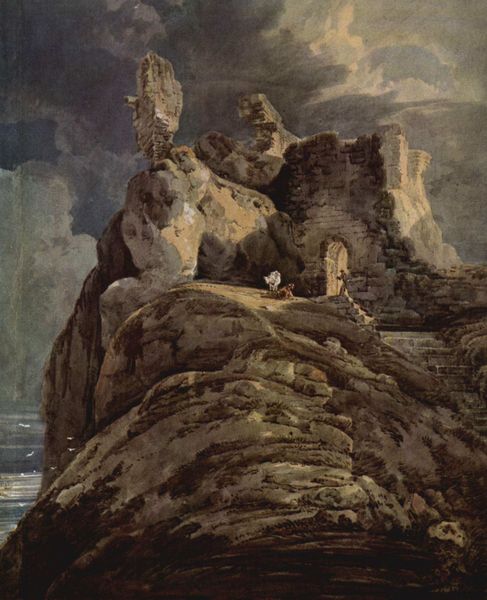
Titel: Schloß Bamburgh, Northumberland
Künstler: Thomas Girtin
Standort: London
Institution: Tate Gallery
Schlagwörter: baum, berg, blau, dunkel, felsen, gemälde, gestein, gewitter, hand, himmel, körper, mann, meer, schatten, wasser, weiß, wolken, frauen, landschaft, menschen, see, sitzen, ufer, abend, braun, frau, grau, hell, licht, männer, nacht, schwarz, tür, gebäude, hund, rot, tier, tiere, wolke, hochformat, bibel, mensch, stein, steine, tod, bild, öl, feld, hügel, kalt, natur, vögel, wind, gewässer, sonne, dunkelheit, personen, person, pferd, turm, farbig, gischt, küste, welle, wellen, düster, bogen, berge, fels, gebirge, mauer, schichten, tag, kahl, steil, romantik, möven, möwe, möwen, sturm, stürmisch, treppe, treppen, unwetter, wetter, durchgang, stimmung, stufen, hoch, tor, klippe, regen, wände, eingang, fugen, mond, ruine, alter, burg, höhe, torbogen, festung, mauerwerk, moos, möve, gebilde, bedrohlich, tanne, hodler, gestalten, gemäuer, portal, bedrohung, leben, pforte, ungemütlich, karg, wanderer, böcklin, dramatisch, dramatik, drohung, mönch, löwe, hirte, dumpf, aufstieg, zerklüftet, unruhig, schroff, balance, burgruine, formation, kliff, weisse, lebewesen, felsformation, weltuntergang, wellew, gemäld, unfreundlich, memschen, dorhend, peitschend, mioos, externsteine